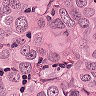
Metastatic tissue present: yes